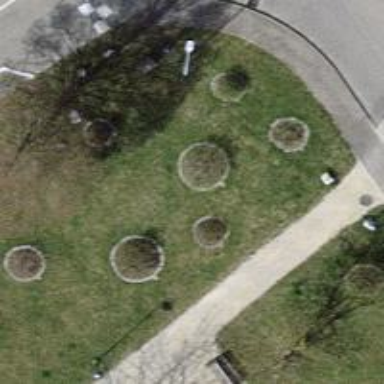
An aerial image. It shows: Shrub in its natural environment.